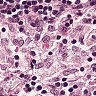
Metastatic tissue present: no